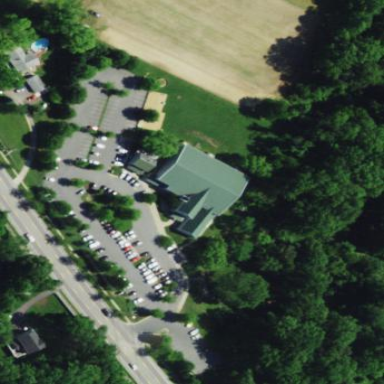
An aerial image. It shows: Beautiful church building.